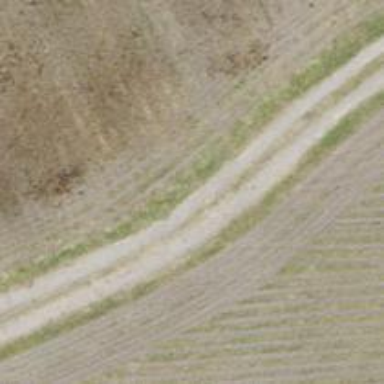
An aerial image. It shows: Track with fine gravel surface classified as grade 3.